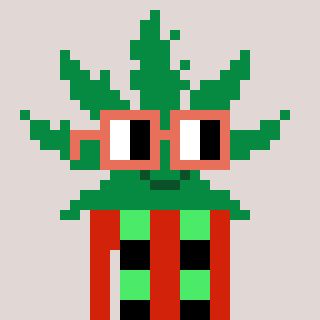
a pixel art character with square orange glasses, a weed-shaped head and a red-colored body on a warm background